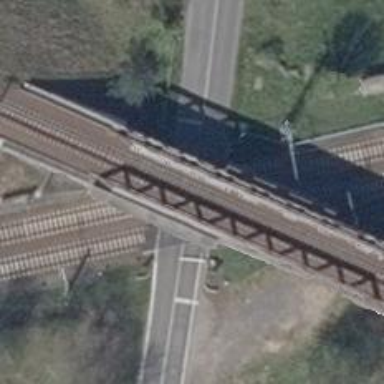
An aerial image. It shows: Railway level crossing.